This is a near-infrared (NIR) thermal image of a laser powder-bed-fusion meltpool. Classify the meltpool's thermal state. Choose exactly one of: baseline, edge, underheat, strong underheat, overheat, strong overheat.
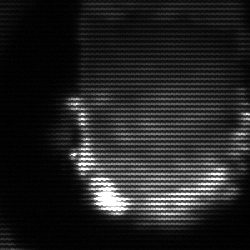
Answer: baseline